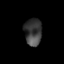
Tissue: lung
Cell type: Epithelial cells
Senescence score: 0.2389
Nuclear area (px): 457
Mean DAPI intensity: 61.138